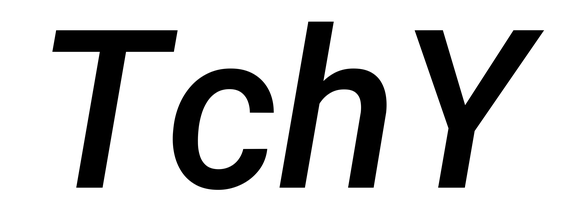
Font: Roboto-Italic_Medium_Italic